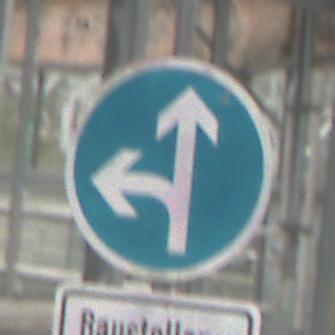
Verkehrszeichen: VorgeschriebeneFahrtrichtungGeradeausOderLinks
Zusatzzeichen unten: SonstigeFahrzeugePersonengruppenFrei1
Umgebung: Roofed, Special
Tageszeit: Midday
Wetter: Overcast
Licht: Natural
Jahreszeit: NotSpecified
Kontrast: LowContrast